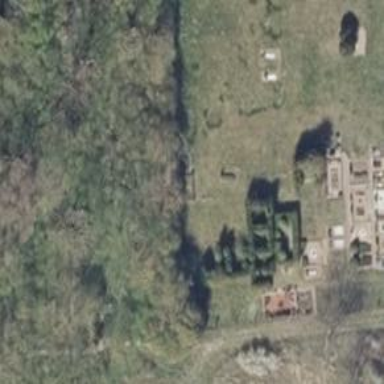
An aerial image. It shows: Cemetery.